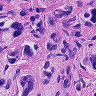
Metastatic tissue present: yes